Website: macys
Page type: account-dashboard
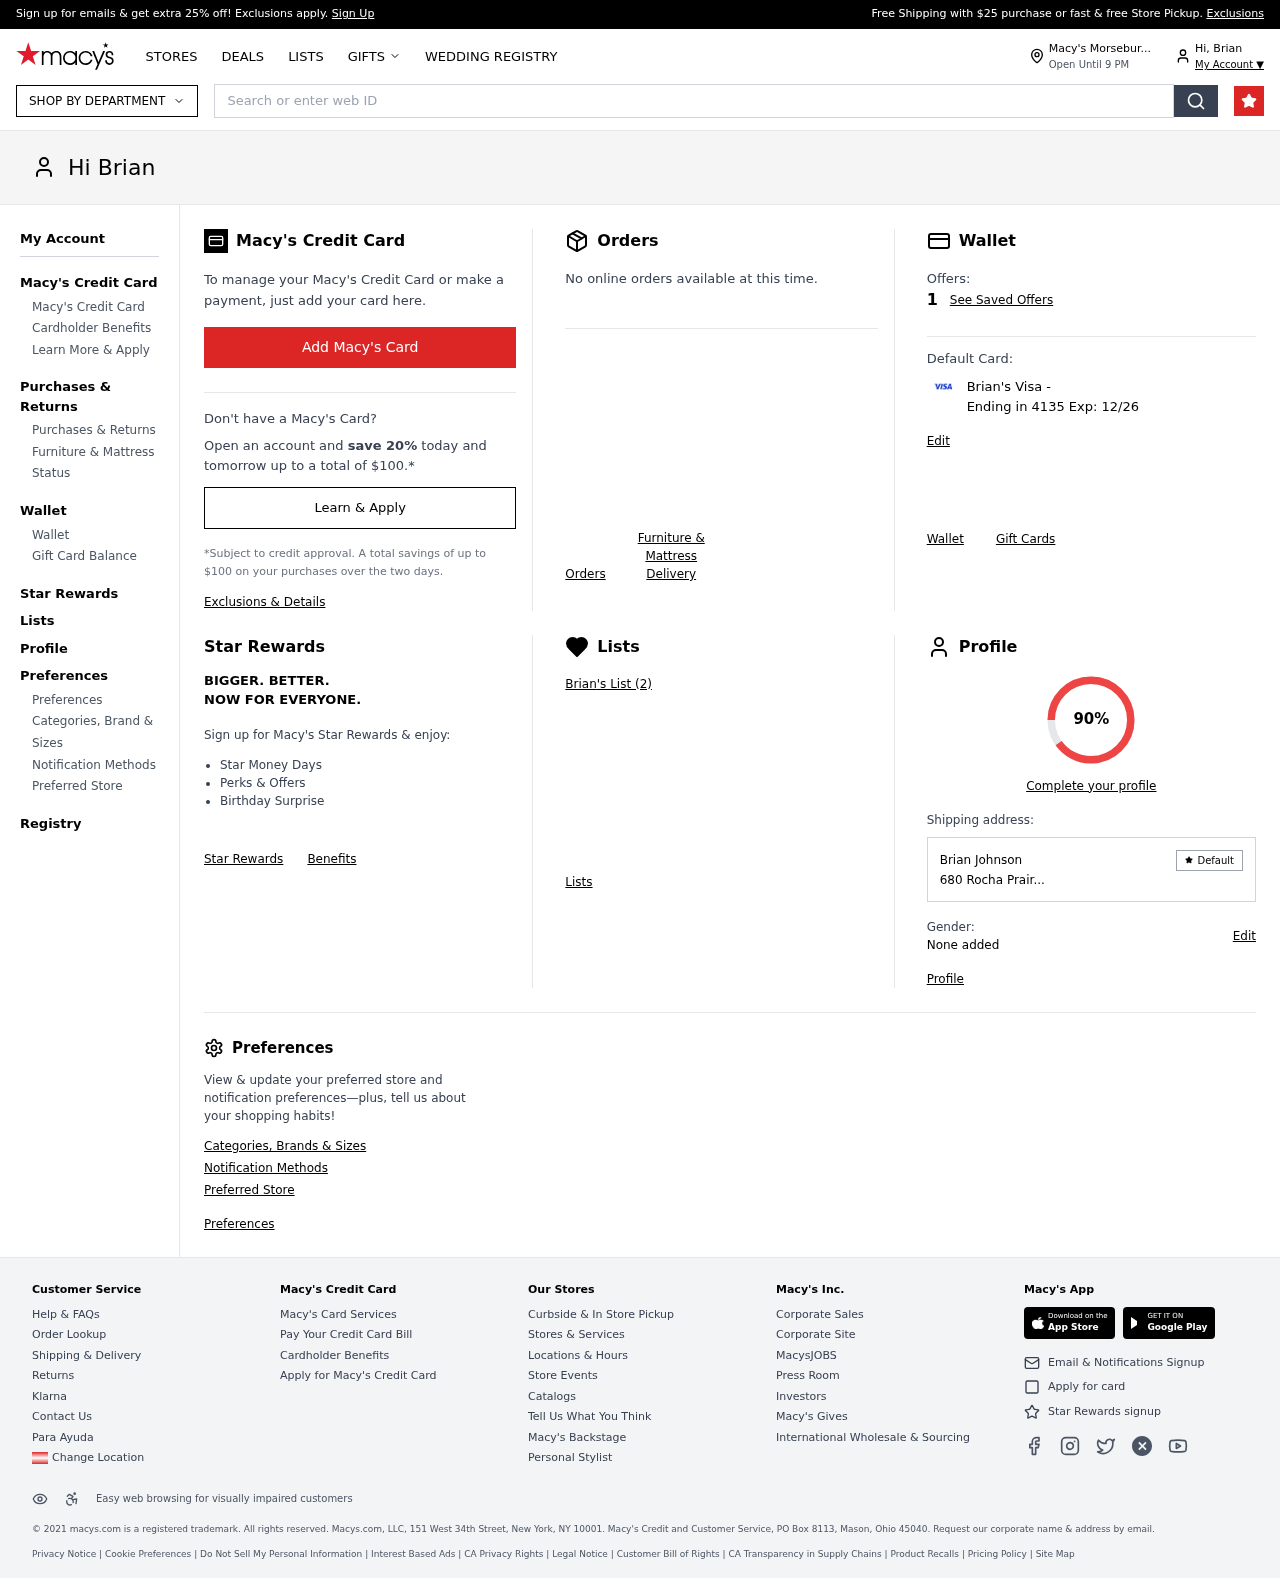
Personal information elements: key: PII_CARD_LAST4
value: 4135
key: PII_CARD_TYPE
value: Visa
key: PII_CITY
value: Morsebur
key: PII_FIRSTNAME
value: Brian
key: PII_FULLNAME
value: Brian Johnson
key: PII_STREET
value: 680 Rocha Prair
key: PII_CARD_EXPIRY
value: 12/26
Search elements: key: HEADER_SEARCH
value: Search or enter web ID